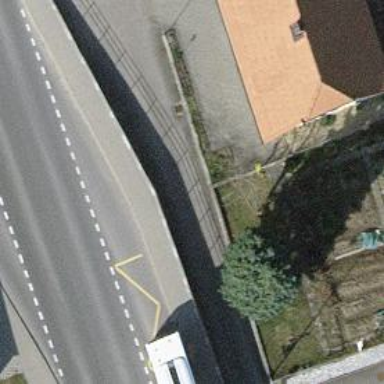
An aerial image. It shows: Bus stop with platform for public transport.